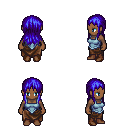
a pixel art fantasy rpg character, female body template, human, dark skin, blue vest, robe skirt, blue unkempt hairstyle, brown shoes, four views (front, back, left, right), 2x2 character sprite sheet, small pixel art, hard edges, no anti-aliasing